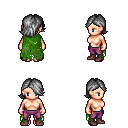
a pixel art fantasy rpg character, female body template, human, light skin, green tattered cape, magenta pants, gray swoop hairstyle, maroon shoes, four views (front, back, left, right), 2x2 character sprite sheet, small pixel art, hard edges, no anti-aliasing